Current action and preconditions to check: trajectory_clear

Your task: For each precondition in the list above, predict whether it will hold at this action.

Consider the current scene as observed from the mobile robot's camera, and analyze the predicted future states of all dynamic agents (e.g., people, animals, vehicles, or any moving entities) within the NEXT SECOND.

IMPORTANT: Only answer "very likely" if you are absolutely certain—based on strong, clear evidence—that a dynamic agent will violate the precondition in the predicted future state. Do NOT answer "very likely" for unlikely, ambiguous, or low-probability risks.

Ask yourself for each precondition: Is there a high probability, with clear and convincing evidence, that the predicted future states of any dynamic agent will interfere with the predicted future state of the currently executing action within the NEXT SECOND, causing that precondition to fail?

Assess the risk level based on these predictions. Use "likely" or "very likely" if motions create a clear risk of interference.

Use "neutral" or "improbable" if agents are nearby but their predicted paths are clearly diverging or non-conflicting.

Failure Risk Categories: "very improbable", "improbable", "neutral", "likely", "very likely"

Answer Format: Output ONLY the probability_of_failure value from these categories: "very improbable", "improbable", "neutral", "likely", "very likely"

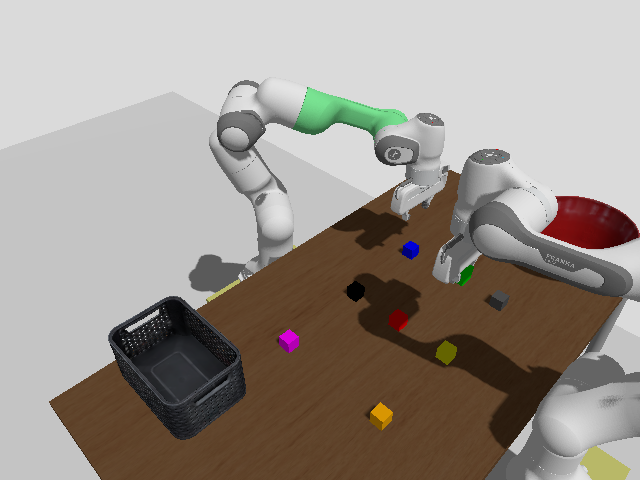

Answer: very improbable